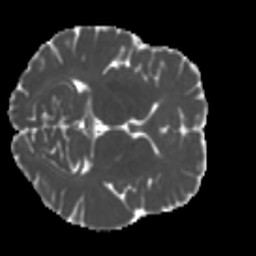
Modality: MD
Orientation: axial
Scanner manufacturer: siemens
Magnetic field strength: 3 T
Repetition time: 4 s
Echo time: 0.0594 s